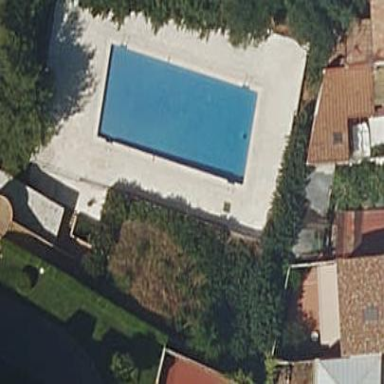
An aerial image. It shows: Swimming pool located in leisure land.